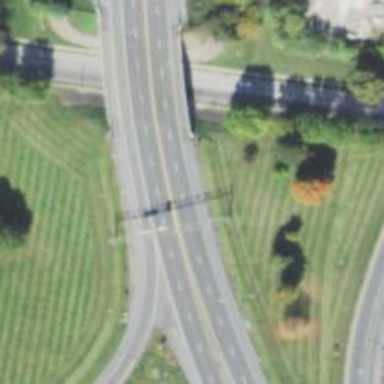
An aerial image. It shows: Primary highway that functions as expressway.